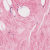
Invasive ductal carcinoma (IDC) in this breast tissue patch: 0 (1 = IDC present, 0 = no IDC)